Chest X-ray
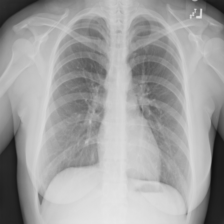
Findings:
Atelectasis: negative
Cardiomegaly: negative
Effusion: negative
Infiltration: negative
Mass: negative
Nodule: negative
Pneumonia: negative
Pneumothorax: negative
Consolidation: negative
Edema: negative
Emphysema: negative
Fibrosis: negative
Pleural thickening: negative
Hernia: negative